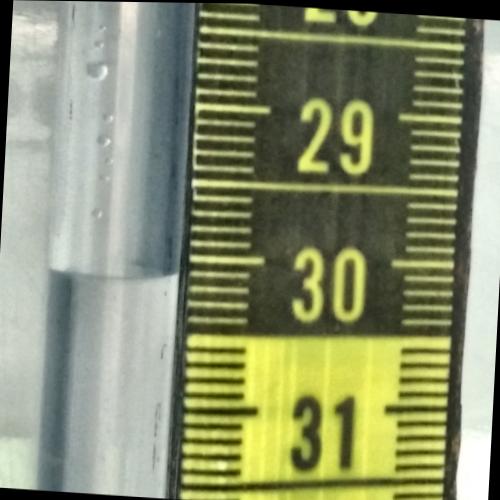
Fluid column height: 30.1 cm